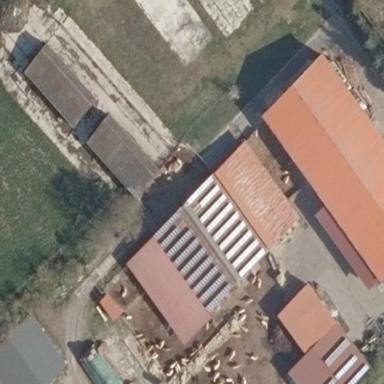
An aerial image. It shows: Farmyard area.